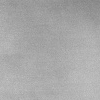
Atmospheric dust classification: dusty